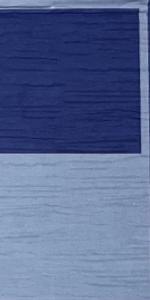
Label: Empty